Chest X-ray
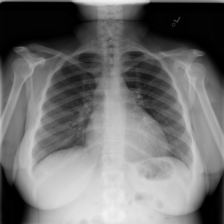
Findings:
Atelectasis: negative
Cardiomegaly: negative
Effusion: negative
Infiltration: positive
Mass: negative
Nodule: negative
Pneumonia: negative
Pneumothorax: negative
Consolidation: negative
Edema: negative
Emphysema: negative
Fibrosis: negative
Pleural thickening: negative
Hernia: negative